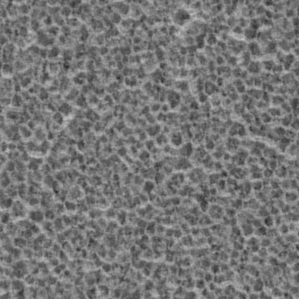
Label: frost